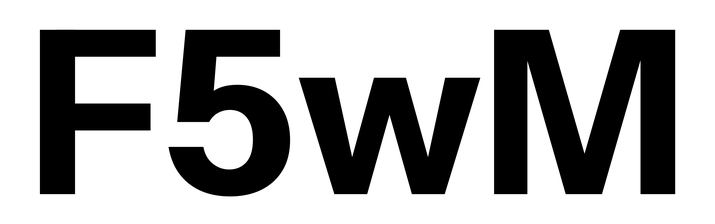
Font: InstrumentSans_Bold